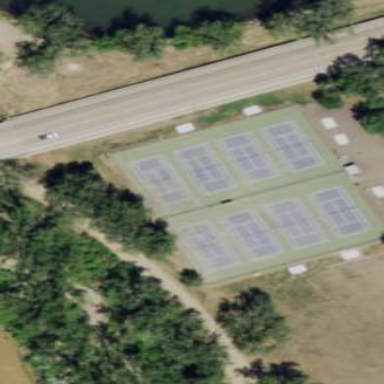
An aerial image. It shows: Tennis court on pitch.